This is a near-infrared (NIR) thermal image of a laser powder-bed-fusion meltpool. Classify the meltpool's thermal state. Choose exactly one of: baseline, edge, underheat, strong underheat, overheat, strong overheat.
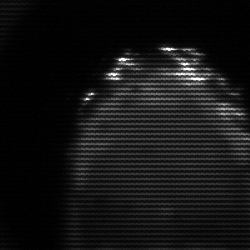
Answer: edge